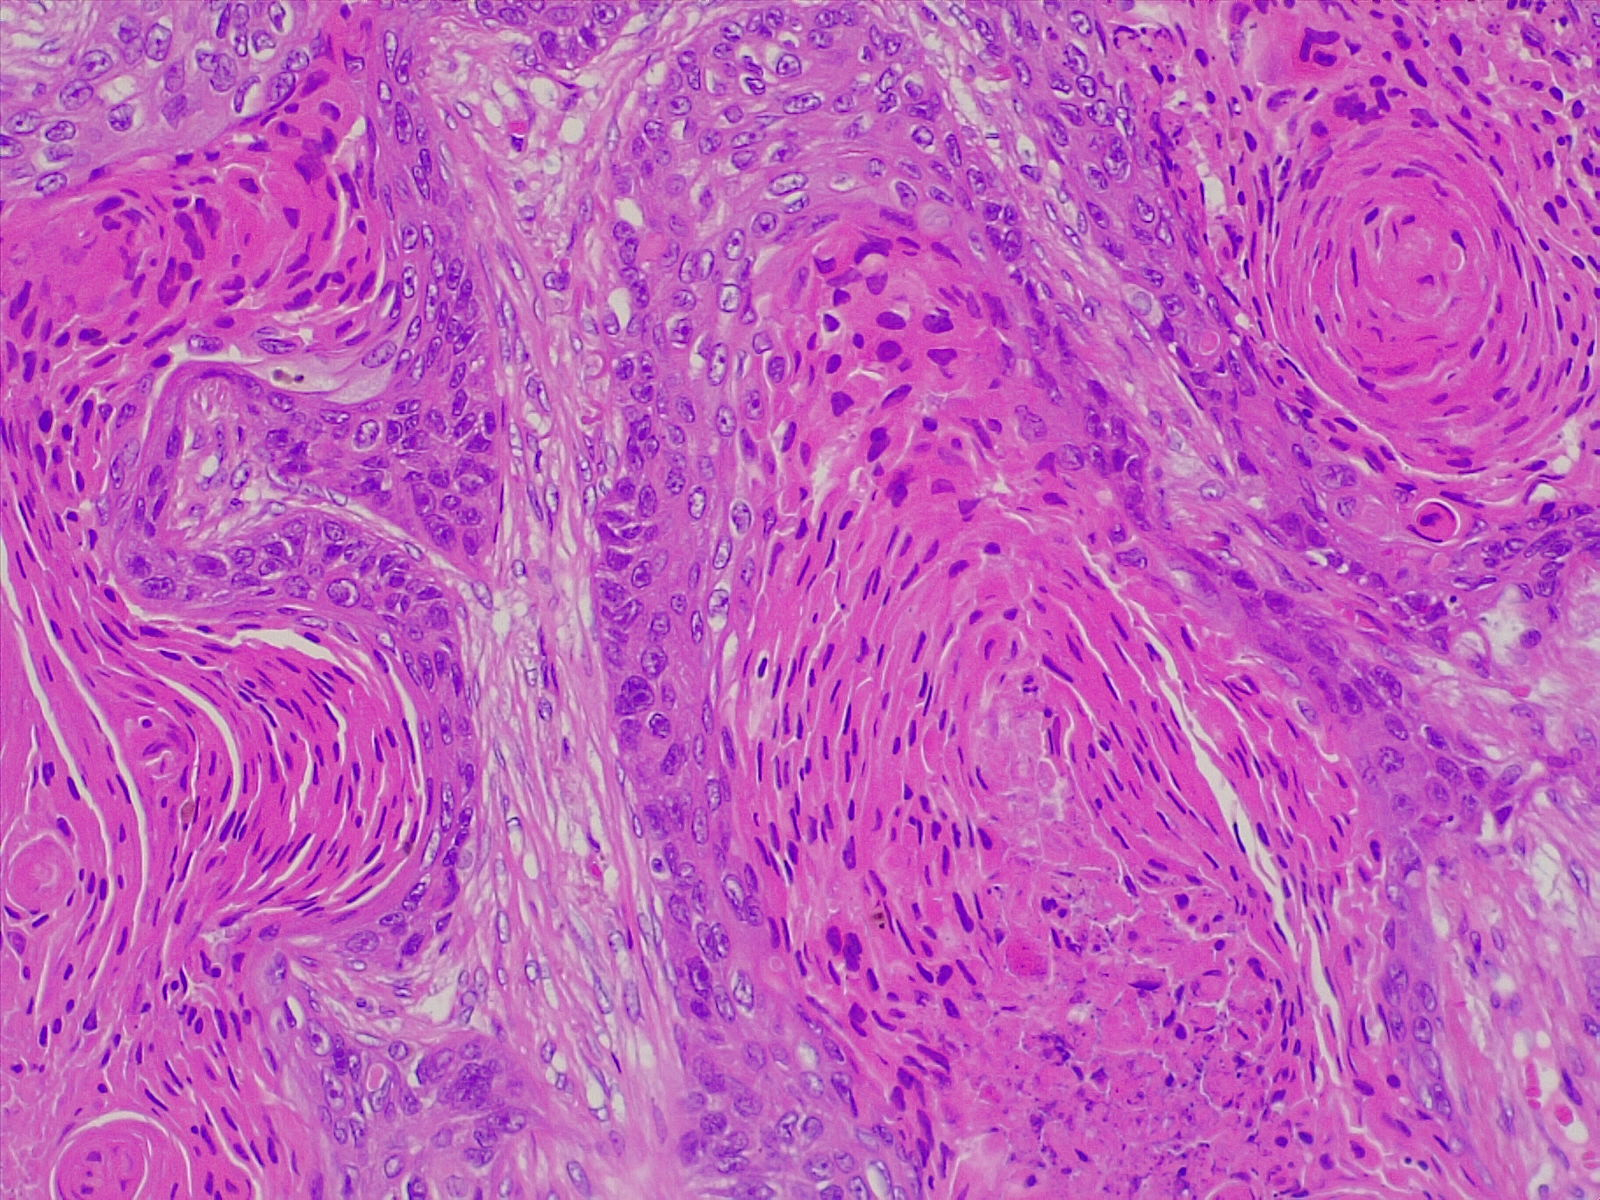
Label: lung squamous cell carcinoma, well differentiated